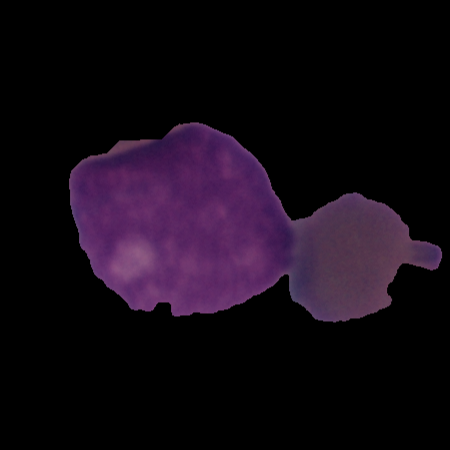
Label: cancer